A time-domain waveform of one vibration snapshot from a rolling-element bearing is shown. Based on the visible evidence, which condition applies: normal, inner_race, outer_race, ball?
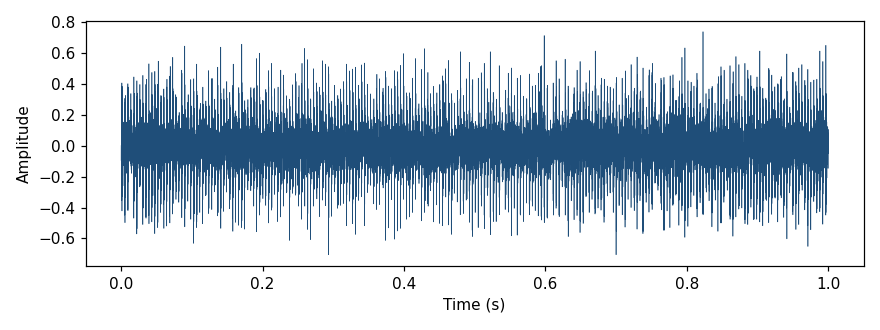
Answer: outer_race